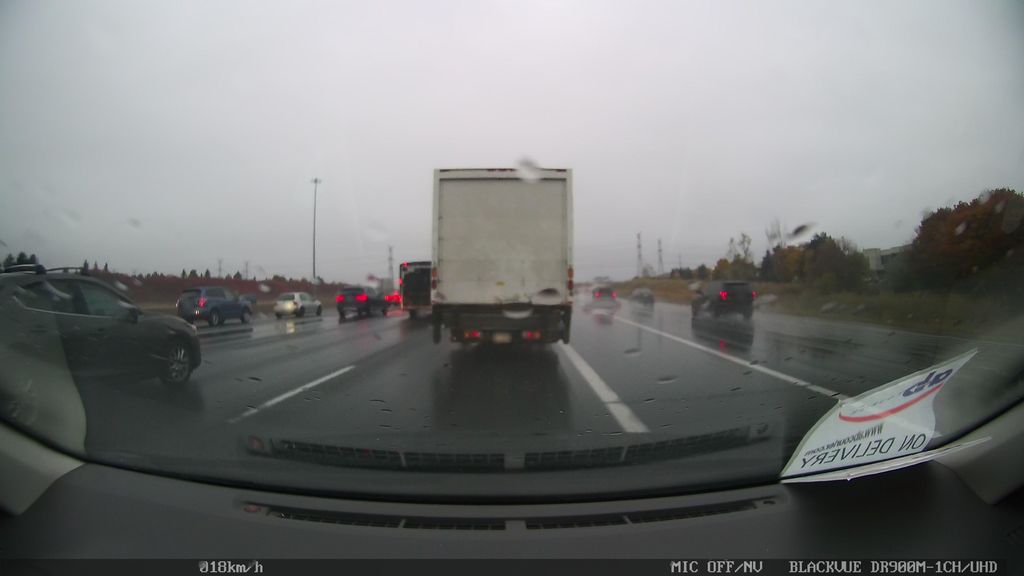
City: toronto